Field crop: maize
Growth stage: 1
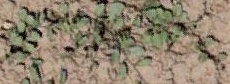
Species: convolvulus